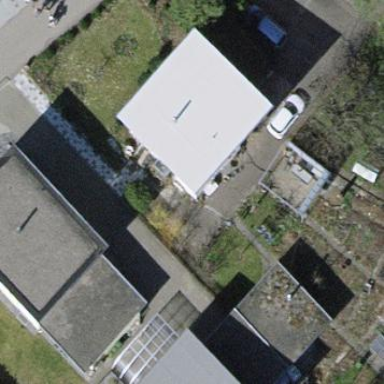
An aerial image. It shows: Detached building.